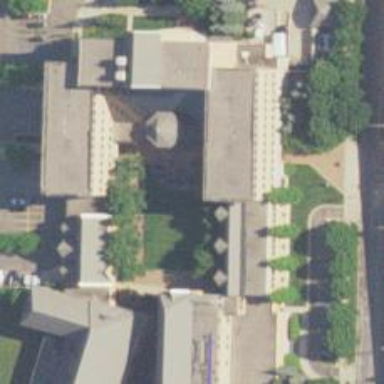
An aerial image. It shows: University.